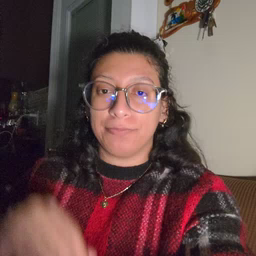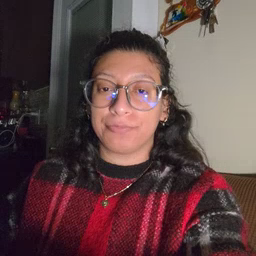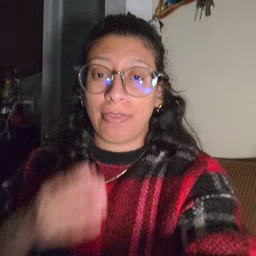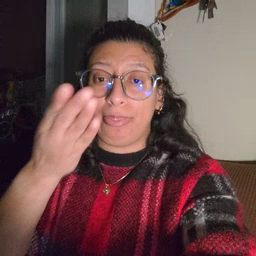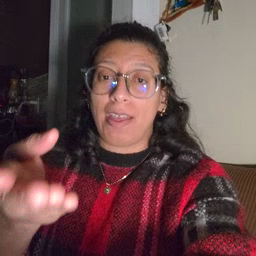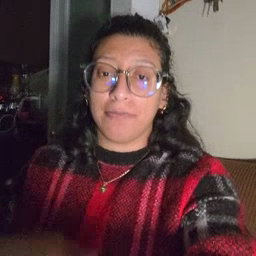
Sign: there